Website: apple
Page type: payment
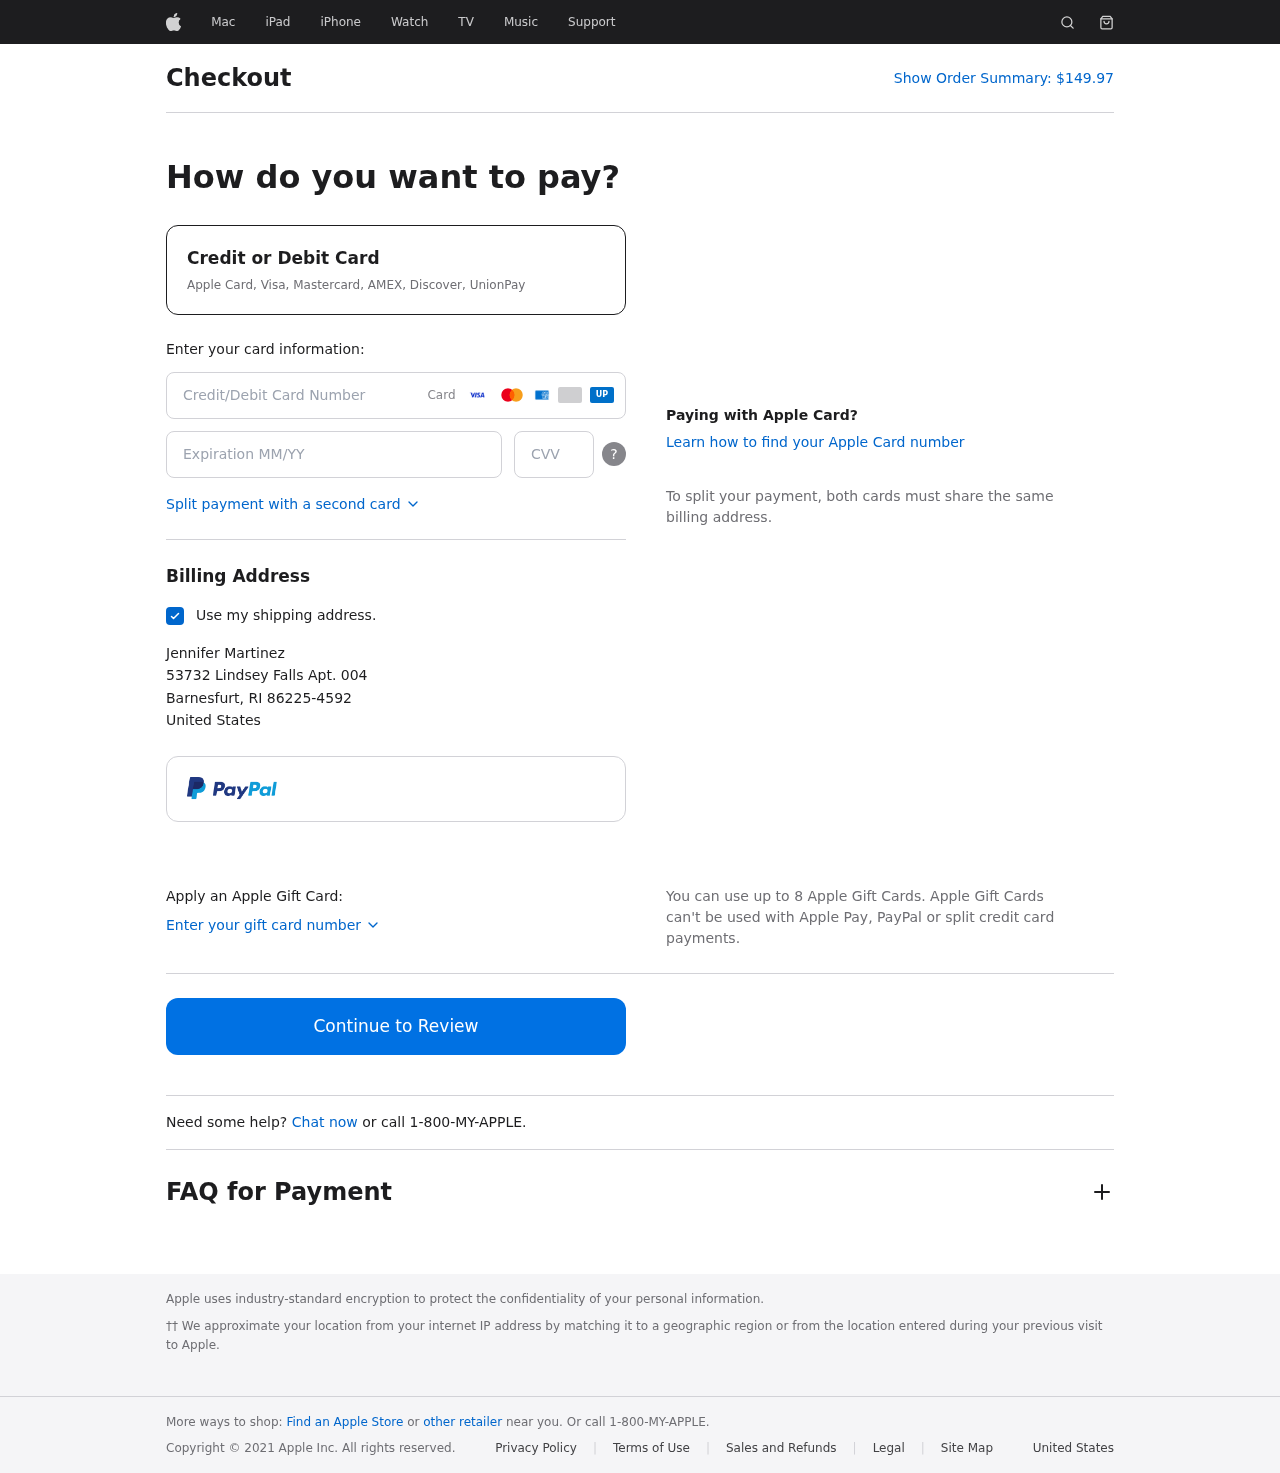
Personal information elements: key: PII_CARD_CVV
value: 796
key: PII_CARD_EXPIRY
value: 11/28
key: PII_CARD_NUMBER
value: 6011 9381 0782 8365
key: PII_CITY
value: Barnesfurt
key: PII_COUNTRY
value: United States
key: PII_FULLNAME
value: Jennifer Martinez
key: PII_POSTCODE_FULL
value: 86225-4592
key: PII_STATE_ABBR
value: RI
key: PII_STREET
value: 53732 Lindsey Falls Apt. 004
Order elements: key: ORDER_TOTAL
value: $149.97